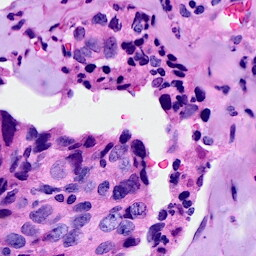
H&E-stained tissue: Breast